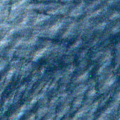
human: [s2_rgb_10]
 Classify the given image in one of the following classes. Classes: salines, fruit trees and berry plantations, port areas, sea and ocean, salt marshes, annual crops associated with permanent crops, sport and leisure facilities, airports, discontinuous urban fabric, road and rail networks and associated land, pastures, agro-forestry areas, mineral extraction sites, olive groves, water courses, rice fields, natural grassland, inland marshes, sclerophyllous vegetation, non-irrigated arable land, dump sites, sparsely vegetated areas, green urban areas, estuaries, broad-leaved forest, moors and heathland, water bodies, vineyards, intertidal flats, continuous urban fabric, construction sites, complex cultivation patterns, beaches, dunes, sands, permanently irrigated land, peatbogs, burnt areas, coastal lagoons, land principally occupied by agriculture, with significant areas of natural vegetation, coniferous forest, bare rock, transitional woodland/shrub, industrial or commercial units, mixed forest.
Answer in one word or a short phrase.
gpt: sea and ocean